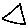
Label: triangle